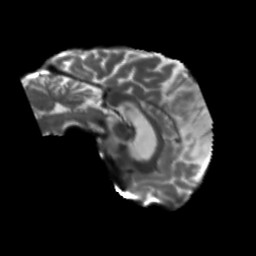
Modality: T2w
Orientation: sagittal
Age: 49
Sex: male
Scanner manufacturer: siemens
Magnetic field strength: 3 T
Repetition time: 5.25 s
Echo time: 0.08 s